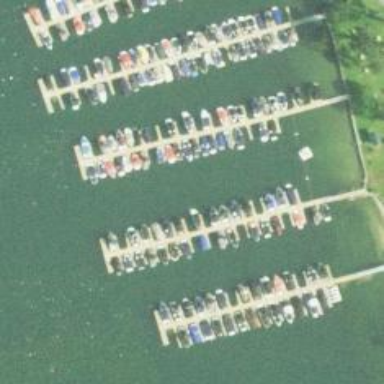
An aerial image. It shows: Man-made pier.